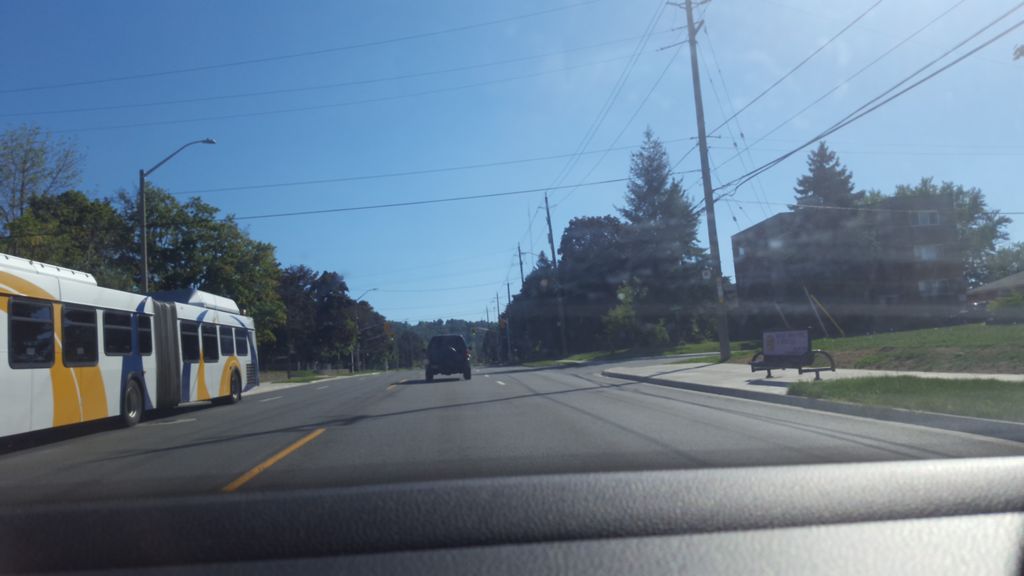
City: hamilton